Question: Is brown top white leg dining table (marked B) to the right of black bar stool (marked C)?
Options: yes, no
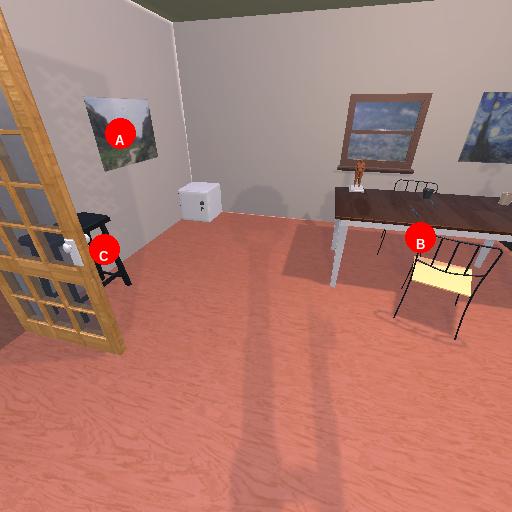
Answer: yes